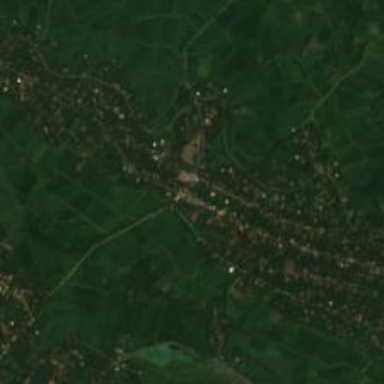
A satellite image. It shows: Village area.